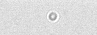
Label: camera_spot